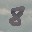
Label: 8